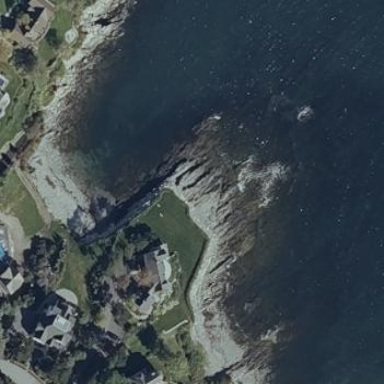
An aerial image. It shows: Natural rock reef.